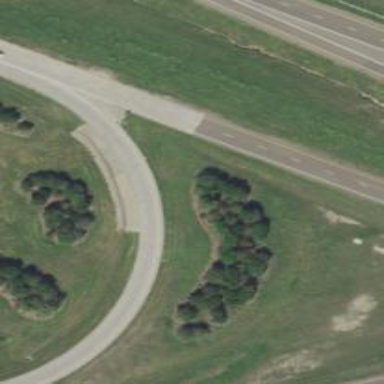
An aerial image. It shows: Secondary link road.